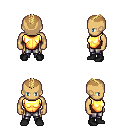
a pixel art fantasy rpg character, male body template, human, tanned skin, gold chest armor, metal pants, blonde short mohawk hairstyle, black shoes, four views (front, back, left, right), 2x2 character sprite sheet, small pixel art, hard edges, no anti-aliasing